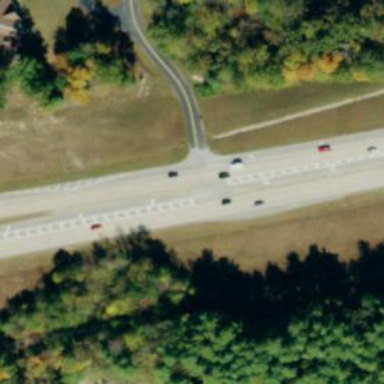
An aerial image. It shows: Trunk link highway.